Question: I have a really bizarre issue that I just recently noticed
I'm working on a wordpress theme for a friend, and I'm using relative/absolute positions to add social/connect buttons on the side of some divs -- Which works fine to get the proper design.
The issue, however, arises on the "Social" div that is on the right side of the page.
If the browser is smaller than the main content's size, it adds extra white-space to the right side of page. If I move the div to the left side, it's fine; it only adds the whitespace at about half the page length (which is more confusing).
I can't for the life of me figure out why this is happening; I can't figure out if it's a standard behavior, or an issue I created on my own.
I was hoping perhaps someone here might have had similar experiences, or just an idea how to fix it.
The CSS for the #social div is:
'''
#social{
width: 90px; height: 250px;
padding: 10px;
position: absolute; right: -40px; top: 40px;
background: #EFEFEF;
box-shadow: 2px 2px 5px 0 rgba(0, 0, 0, 0.3);}
'''
The CSS for the #page-content div it resides in is:
'''
#page-content{
clear: both;
min-height: 500px;
width: 870px;
margin: 0 auto;
padding: 20px 0;
position: relative;
border: 5px solid #FFF;
background: #F2F0D7;}
'''
And the screenshot is:

The width up there only exists if the browser's width is less than 960px (the width of the content)
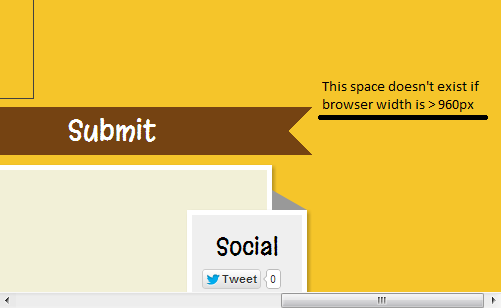
Answer: After viewing your site, it looks like it's your social pannel. Some of the generated elements are 100px or more wide. If you remove the 'width:90px;', you can see the width it's trying to achieve. You could wither amend those elements and set their widths smaller (or to 100% or whatnot), or you could apply 'overflow: hidden;' to the '#social' div:
'''
#social {
...
overflow:hidden;
}
'''
The reason why this is occurring is because you have overflow out of your social container. It only happens on the right because those elements are left aligned. (you could also align the elements to the right I suppose.)
Hopefully that helps.